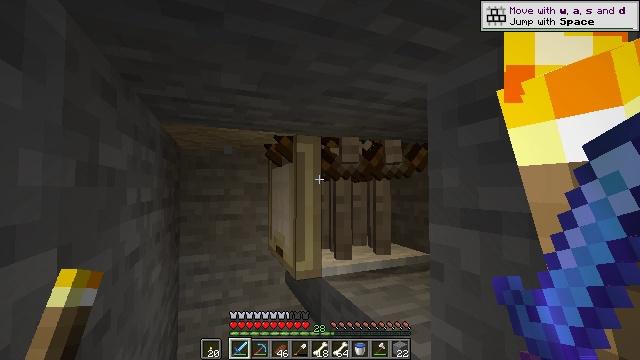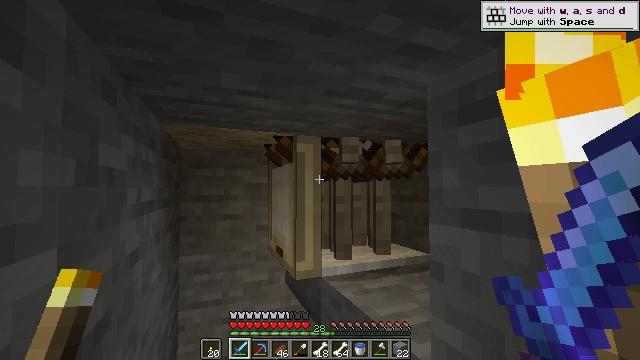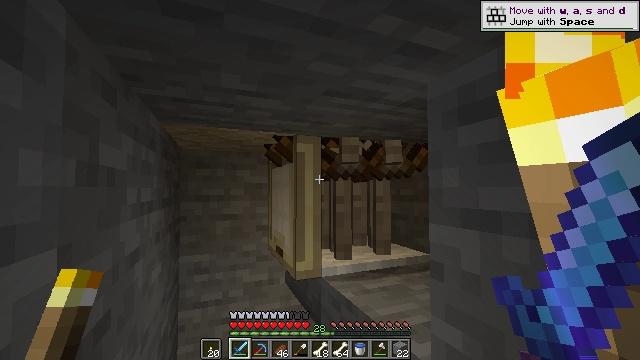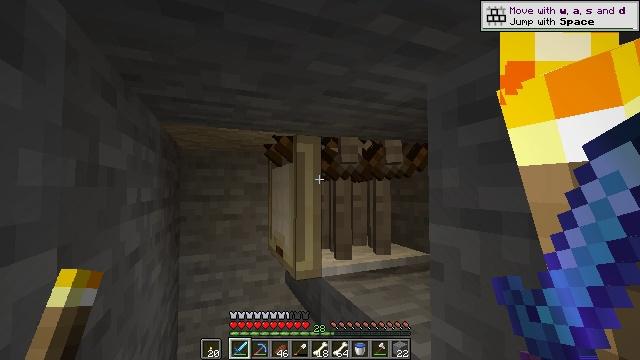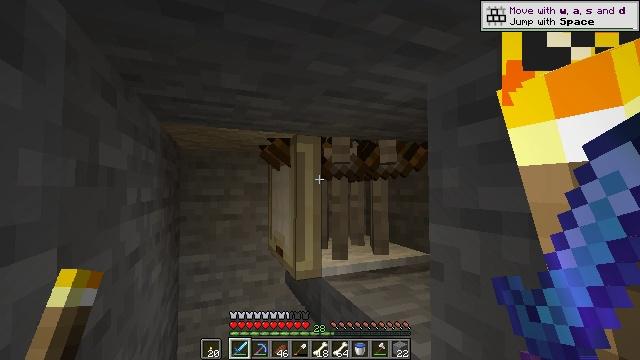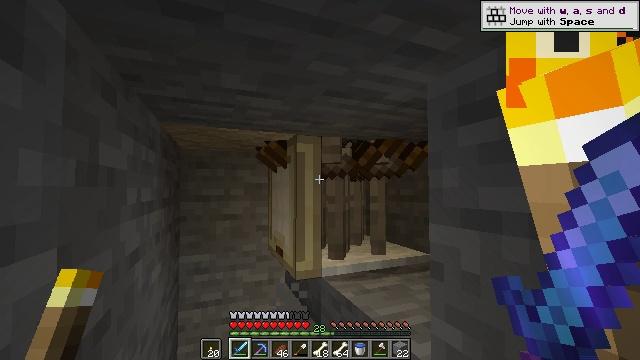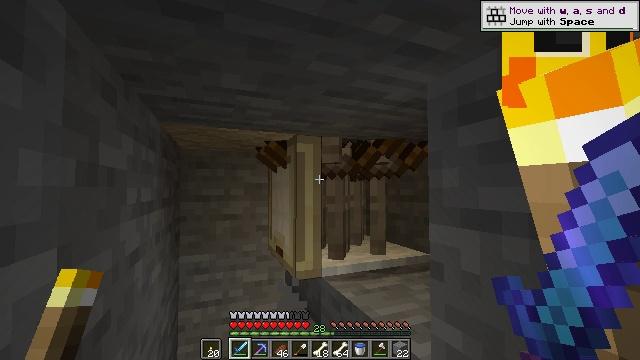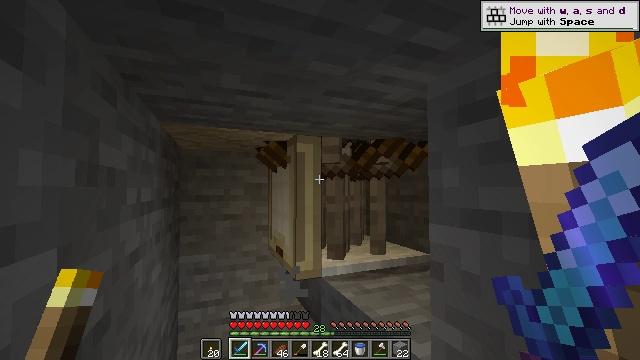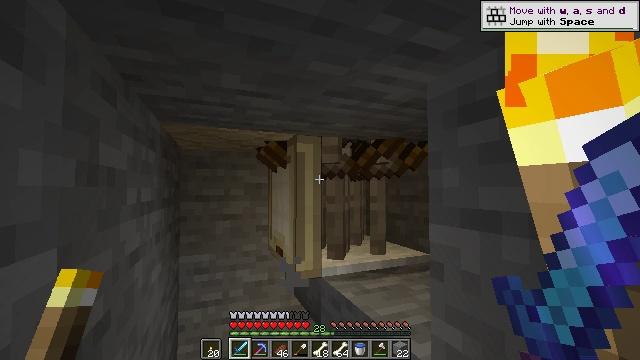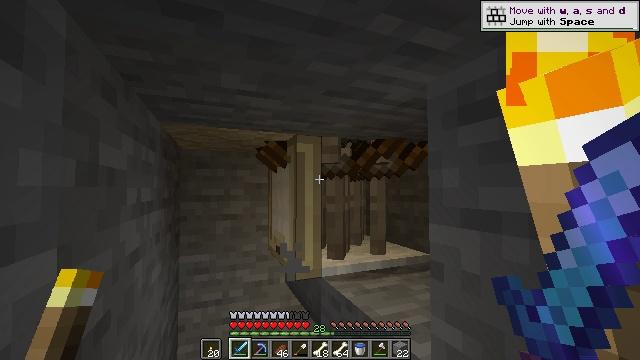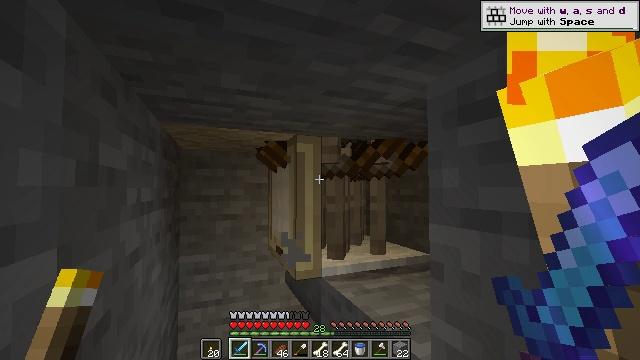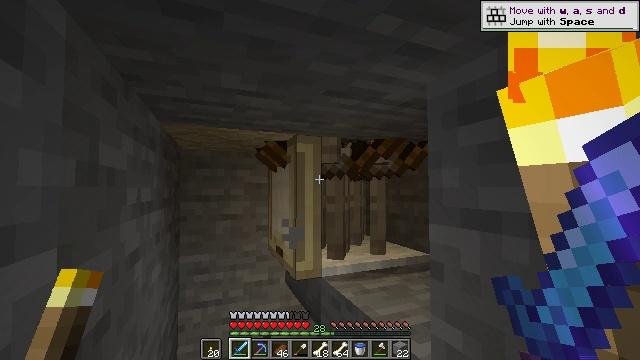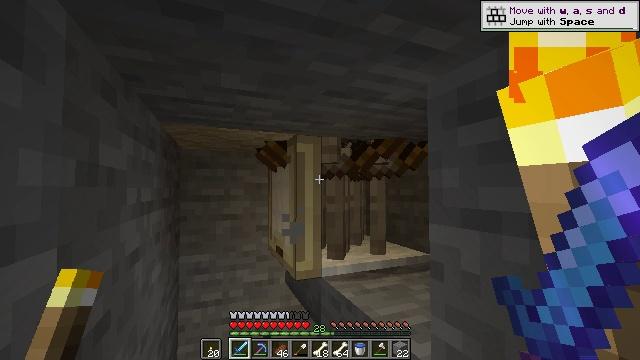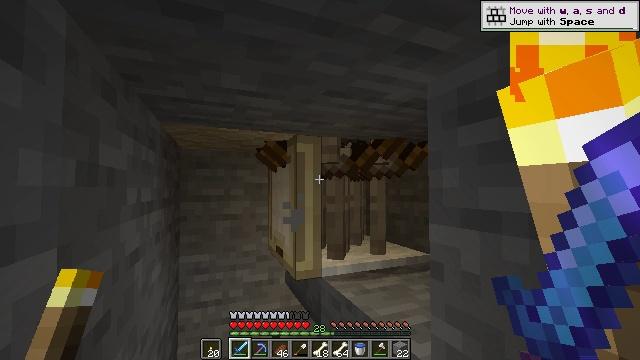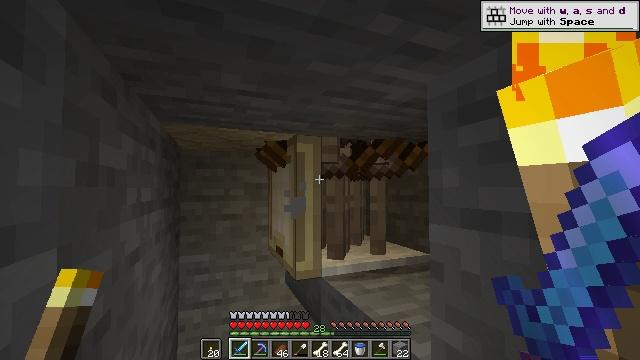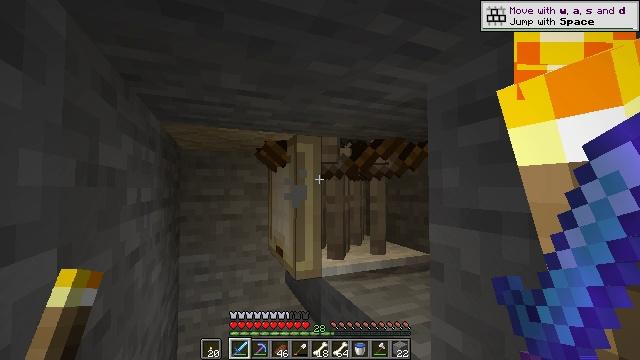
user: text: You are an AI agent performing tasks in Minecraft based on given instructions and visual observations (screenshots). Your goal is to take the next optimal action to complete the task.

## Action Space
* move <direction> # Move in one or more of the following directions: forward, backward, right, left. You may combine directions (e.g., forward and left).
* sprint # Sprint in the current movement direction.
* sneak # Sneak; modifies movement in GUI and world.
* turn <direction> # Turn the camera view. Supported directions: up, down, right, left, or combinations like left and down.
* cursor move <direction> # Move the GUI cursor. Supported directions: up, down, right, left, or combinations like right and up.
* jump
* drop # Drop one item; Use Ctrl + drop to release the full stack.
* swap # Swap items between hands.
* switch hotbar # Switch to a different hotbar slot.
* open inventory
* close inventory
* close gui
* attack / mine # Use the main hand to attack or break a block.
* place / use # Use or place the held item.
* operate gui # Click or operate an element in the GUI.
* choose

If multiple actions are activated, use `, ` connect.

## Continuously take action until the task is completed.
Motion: motion action
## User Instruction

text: Hunt the skeleton.
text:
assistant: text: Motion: no_op
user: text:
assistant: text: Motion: no_op
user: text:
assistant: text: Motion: no_op
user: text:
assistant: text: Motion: no_op
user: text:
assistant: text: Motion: no_op
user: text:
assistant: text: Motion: no_op
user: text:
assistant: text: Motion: no_op
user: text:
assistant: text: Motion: no_op
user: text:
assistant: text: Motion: no_op
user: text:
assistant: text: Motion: no_op
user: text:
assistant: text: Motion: no_op
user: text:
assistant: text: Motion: no_op
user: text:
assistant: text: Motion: no_op
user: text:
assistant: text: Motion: no_op
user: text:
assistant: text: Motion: no_op
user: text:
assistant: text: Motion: no_op
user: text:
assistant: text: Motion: no_op
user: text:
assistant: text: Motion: no_op
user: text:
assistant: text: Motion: no_op
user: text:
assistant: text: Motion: no_op
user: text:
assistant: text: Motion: no_op
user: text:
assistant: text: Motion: no_op
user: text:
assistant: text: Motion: no_op
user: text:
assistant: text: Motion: no_op
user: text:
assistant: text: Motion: no_op
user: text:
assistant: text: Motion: no_op
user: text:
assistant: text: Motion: no_op
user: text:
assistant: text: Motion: no_op
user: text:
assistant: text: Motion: no_op
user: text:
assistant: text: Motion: no_op